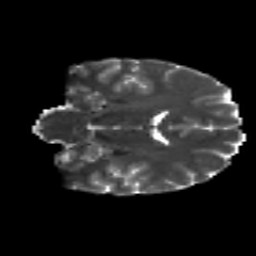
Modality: T2w
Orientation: coronal
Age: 28
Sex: male
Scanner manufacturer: siemens
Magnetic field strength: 3 T
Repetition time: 8.8 s
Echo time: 0.085 s